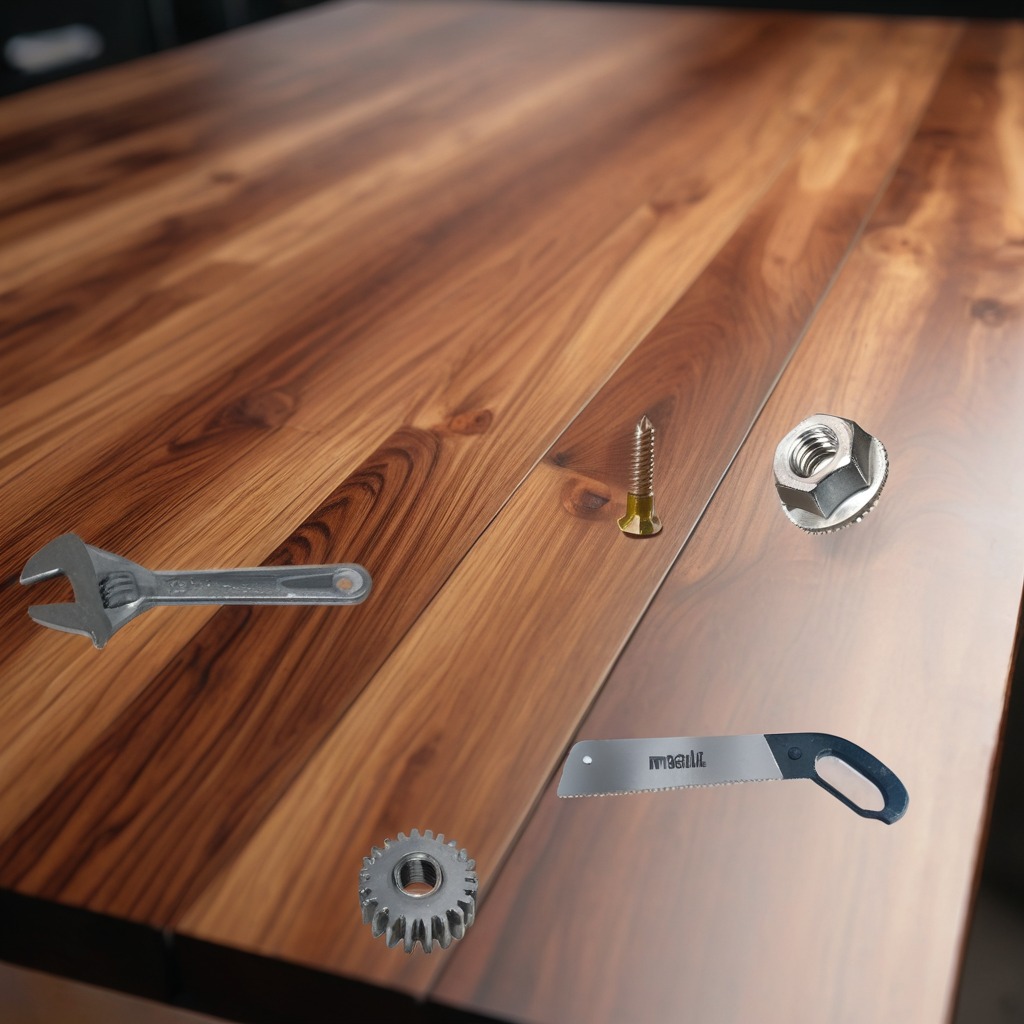
A steel gear with teeth, a metal machine screw, a handheld metal saw, a metal nut, and a wrench are lying on the wooden table.